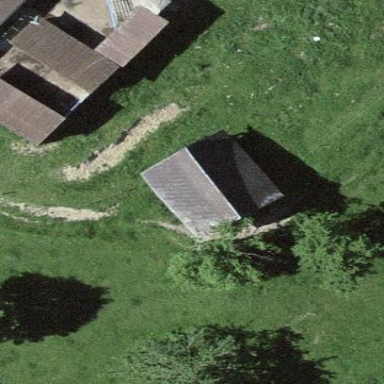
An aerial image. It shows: Barn.